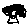
Label: tree